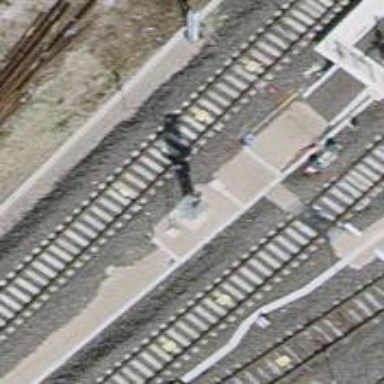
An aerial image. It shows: Railway signal.